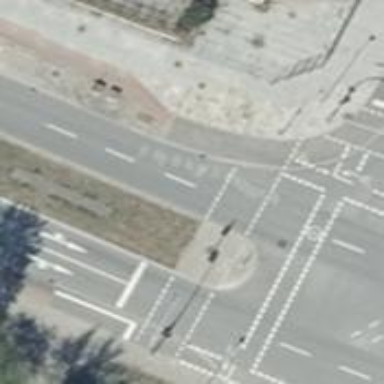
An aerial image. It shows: Crossing with traffic signals.